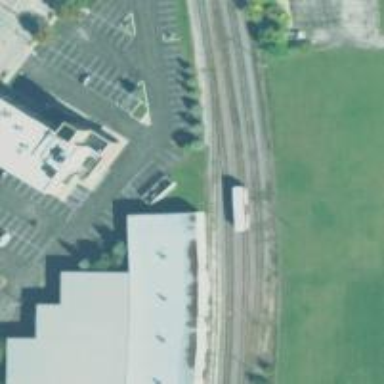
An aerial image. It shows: Railway spur service.